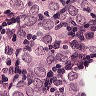
Metastatic tissue present: yes